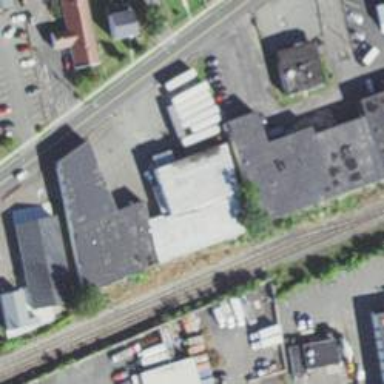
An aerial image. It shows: Rail spur service.